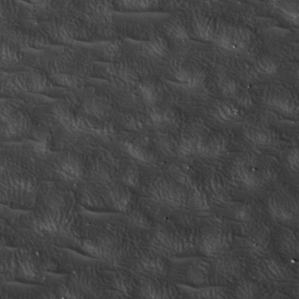
Label: non_frost